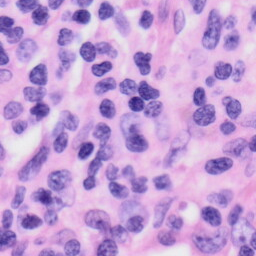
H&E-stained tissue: Skin